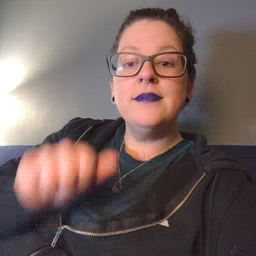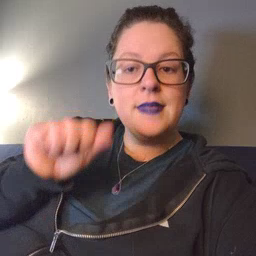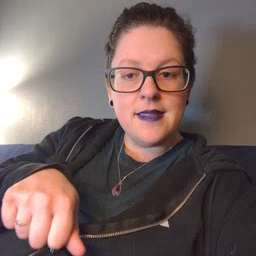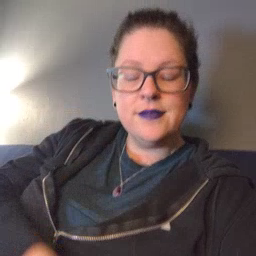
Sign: can